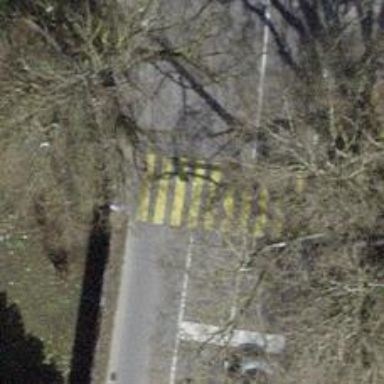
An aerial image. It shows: Uncontrolled zebra crossing on the road.